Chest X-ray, AP view. Patient: 62 years old, sex F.
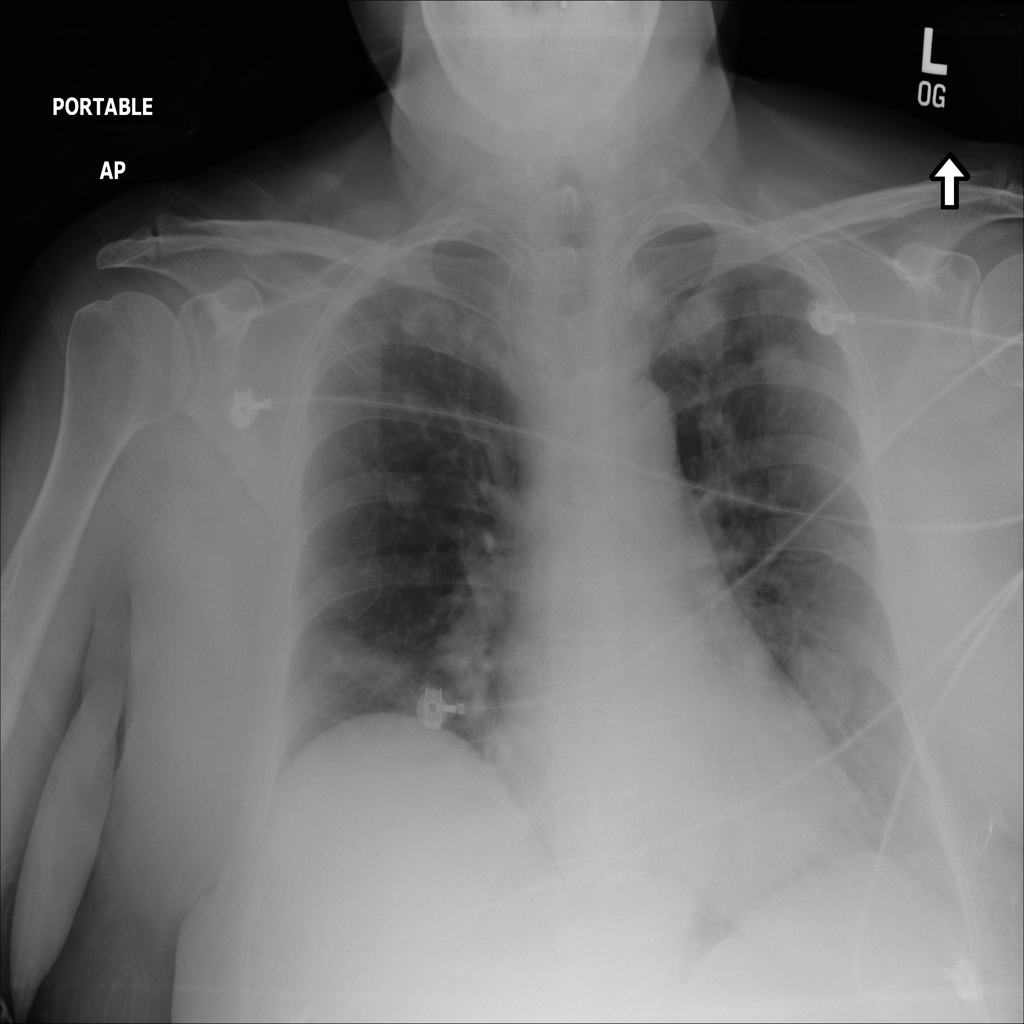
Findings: Nodule